Question: I use the 'rpart' package and when I use 'plotcp', the plot does not display the axes' names neither the values on the axes.

How do I fix that ?
EDIT : here is the code
'''
library(rpart.plot)
library(rpart)
train<-read.table(file="synth_train.txt",header = TRUE)
tree <- rpart(y~., data=train, method="class", minsplit=2, cp=0 )
plotcp(tree)
'''
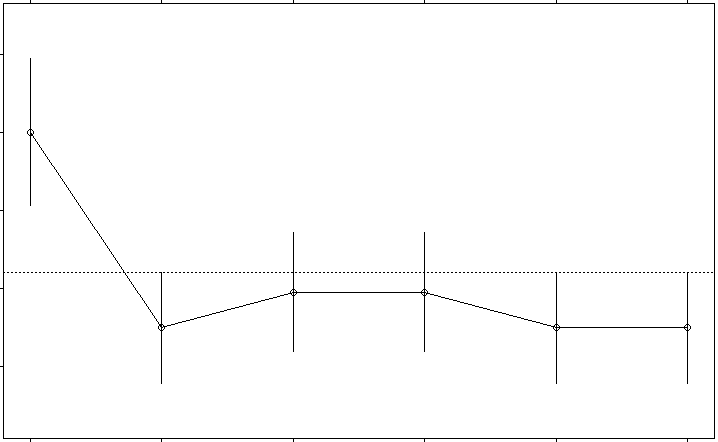
Answer: I used dev.off() and it worked